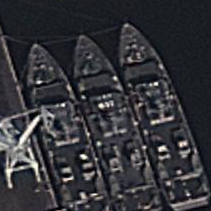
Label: combat